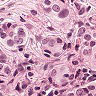
Metastatic tissue present: yes